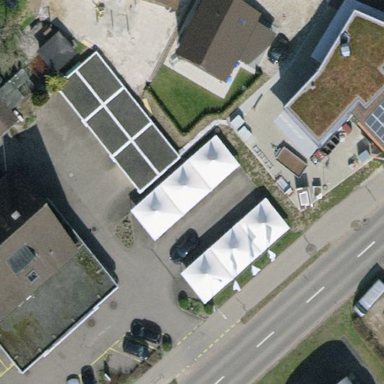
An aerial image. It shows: View of roof of building.